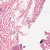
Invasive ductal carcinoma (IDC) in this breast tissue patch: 0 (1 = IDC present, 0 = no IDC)